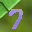
Label: 7